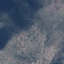
Land use / land cover: HerbaceousVegetation